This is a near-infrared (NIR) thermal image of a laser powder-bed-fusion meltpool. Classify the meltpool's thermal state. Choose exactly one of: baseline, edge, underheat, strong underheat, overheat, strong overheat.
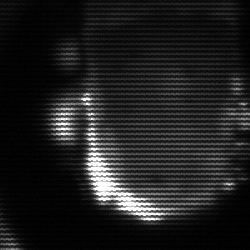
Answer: baseline